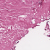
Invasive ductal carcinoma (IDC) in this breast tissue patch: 0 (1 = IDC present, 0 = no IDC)